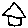
Label: house